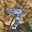
Label: 7